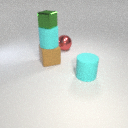
large brown rubber cube to the left of large cyan rubber cylinder